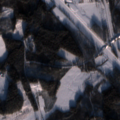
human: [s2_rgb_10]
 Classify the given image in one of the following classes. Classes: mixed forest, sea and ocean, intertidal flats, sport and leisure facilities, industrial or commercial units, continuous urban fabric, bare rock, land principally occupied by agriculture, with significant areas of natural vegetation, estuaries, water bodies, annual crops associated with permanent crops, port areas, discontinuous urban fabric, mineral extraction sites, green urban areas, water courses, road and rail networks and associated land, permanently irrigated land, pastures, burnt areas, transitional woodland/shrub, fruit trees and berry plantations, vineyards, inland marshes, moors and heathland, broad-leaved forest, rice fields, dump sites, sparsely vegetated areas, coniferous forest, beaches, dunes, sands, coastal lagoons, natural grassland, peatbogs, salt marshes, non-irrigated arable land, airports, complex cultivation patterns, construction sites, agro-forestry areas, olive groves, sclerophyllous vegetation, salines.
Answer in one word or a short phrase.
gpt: land principally occupied by agriculture, with significant areas of natural vegetation, broad-leaved forest, coniferous forest, mixed forest